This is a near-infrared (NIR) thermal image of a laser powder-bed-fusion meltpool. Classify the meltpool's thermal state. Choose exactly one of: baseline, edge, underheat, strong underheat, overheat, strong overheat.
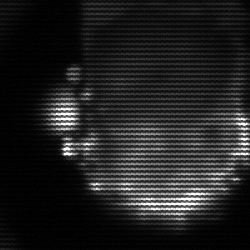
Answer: baseline